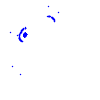
Particle: pion